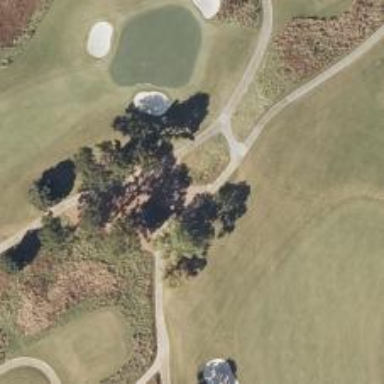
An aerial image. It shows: Path designated for golf carts.